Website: bh-photo
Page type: cart
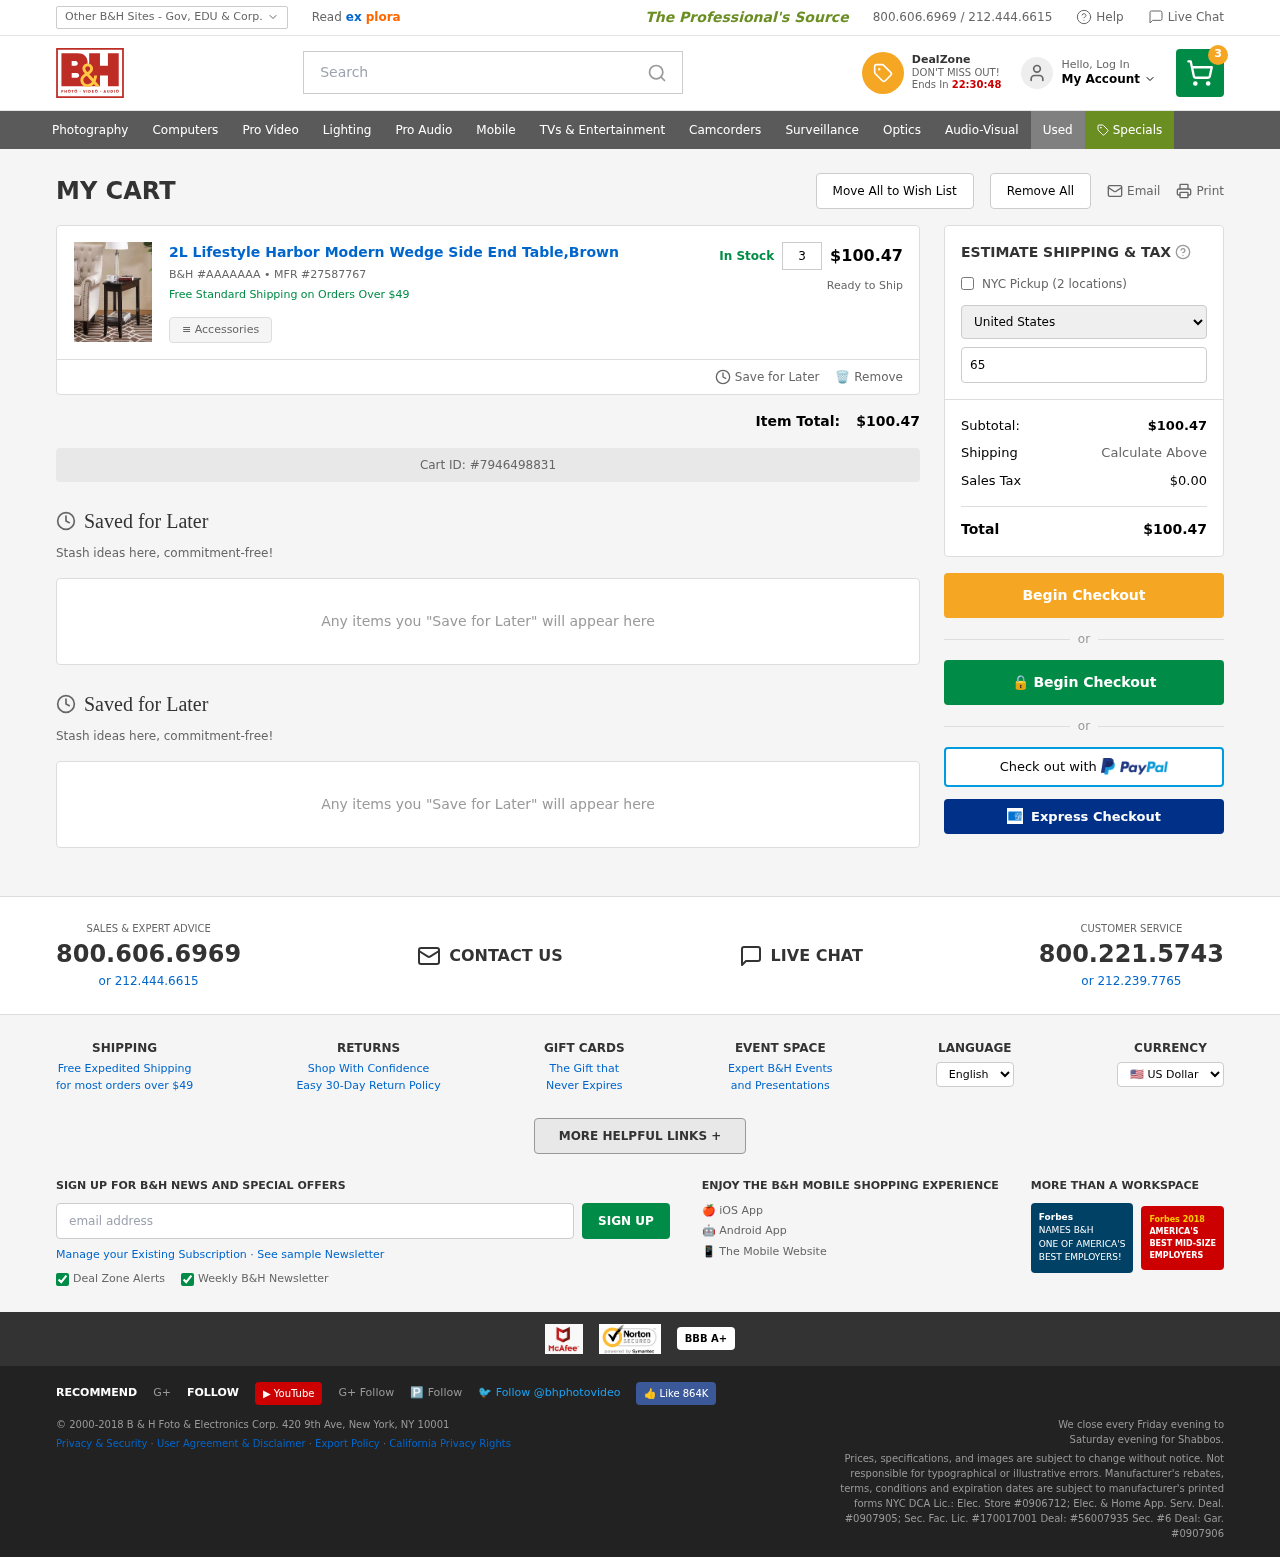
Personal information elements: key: PII_COUNTRY
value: United States
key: PII_EMAIL
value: yvonne.vasquez@yahoo.com
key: PII_POSTCODE
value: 65448
Product elements: key: PRODUCT1_NAME
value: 2L Lifestyle Harbor Modern Wedge Side End Table,Brown
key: PRODUCT1_QUANTITY
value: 3
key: PRODUCT1_SKU
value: AAAAAAA
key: PRODUCT1_MFR
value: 27587767
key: PRODUCT1_SUBTOTAL
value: $100.47
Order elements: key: ORDER_NUM_ITEMS
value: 3
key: ORDER_SUBTOTAL
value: $100.47
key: ORDER_ID
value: #7946498831
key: ORDER_TAX
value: $0.00
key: ORDER_TOTAL
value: $100.47
Search elements: key: HEADER_SEARCH
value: Search